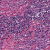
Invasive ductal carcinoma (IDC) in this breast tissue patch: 1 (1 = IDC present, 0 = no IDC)